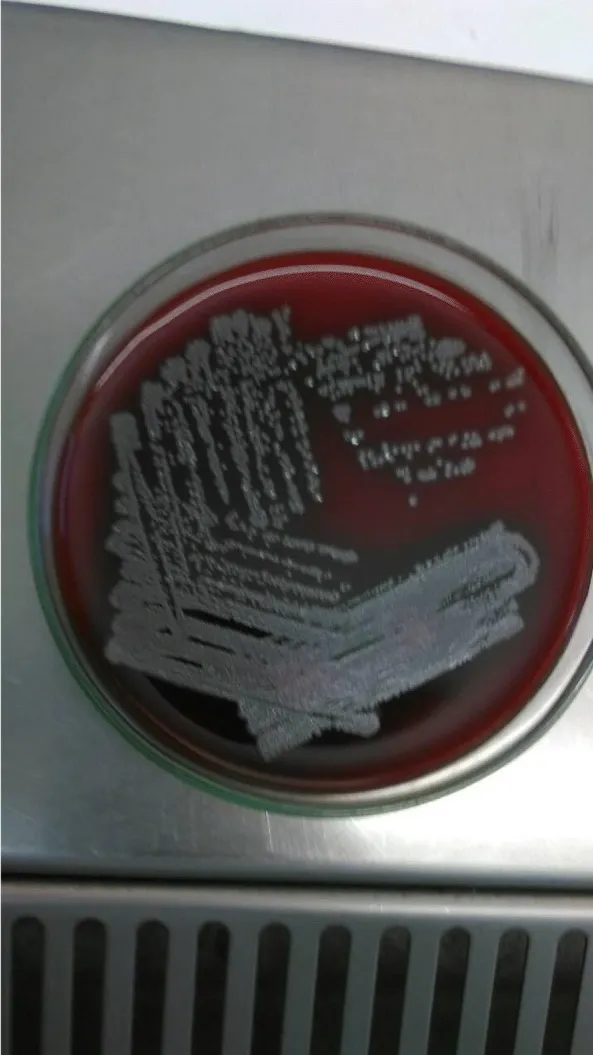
Blood agar: Smooth, tiny colonies initially which become chalky white after few days.
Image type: radiology (ct)